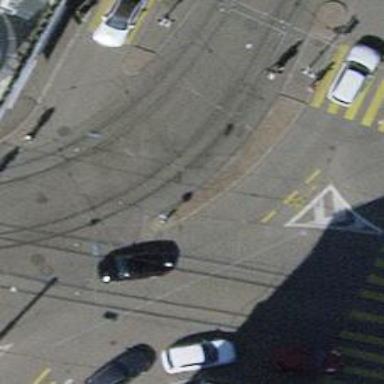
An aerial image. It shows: Asphalt service road with embedded tram rails.